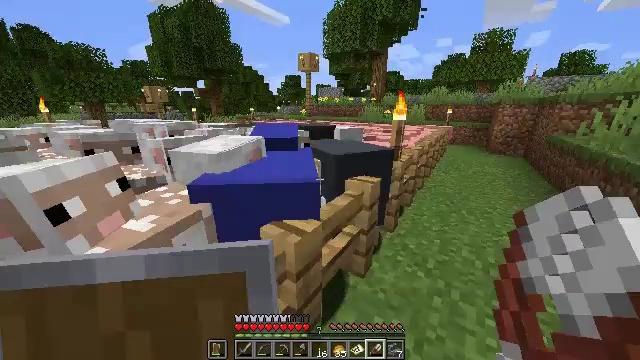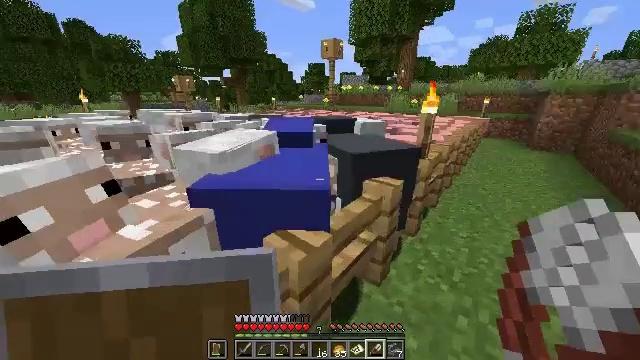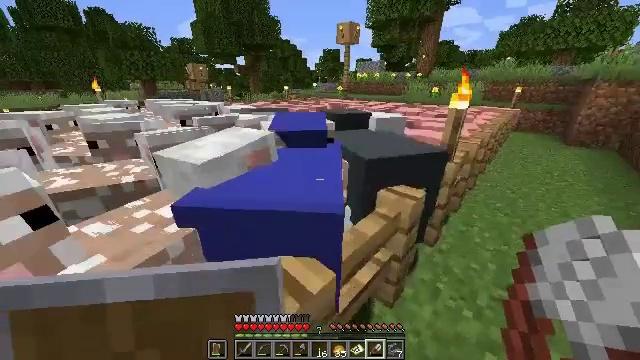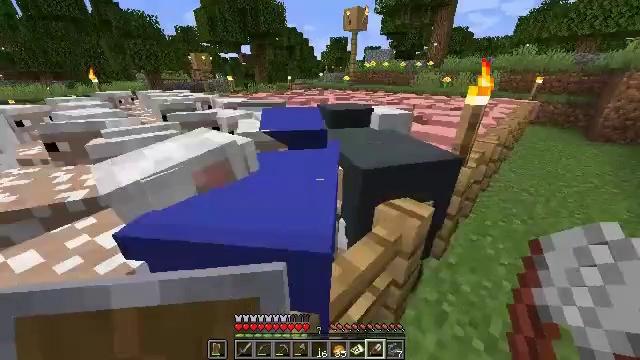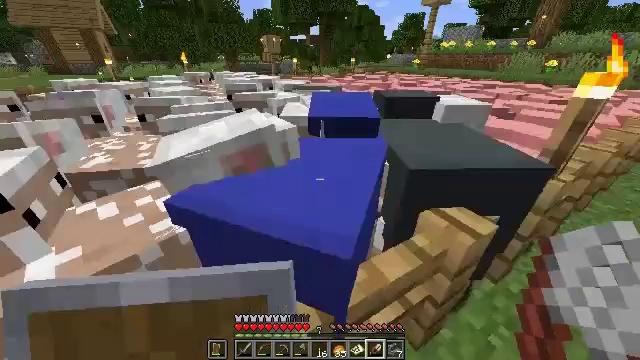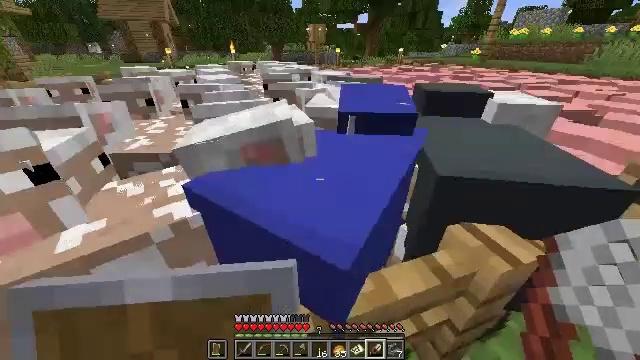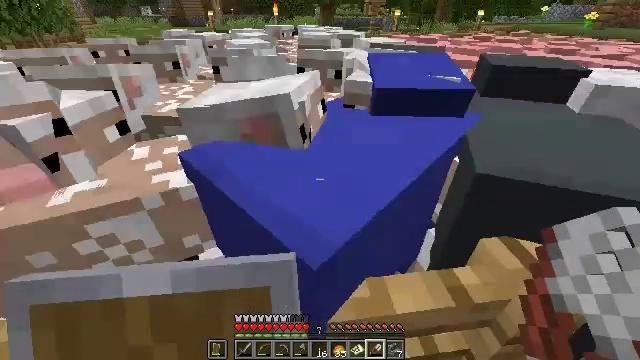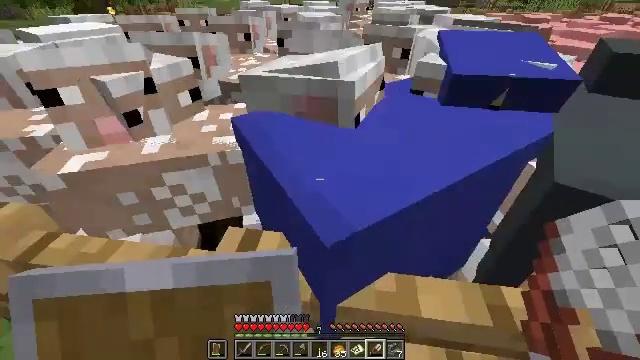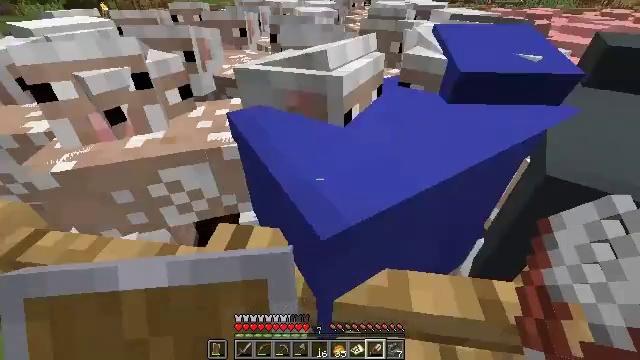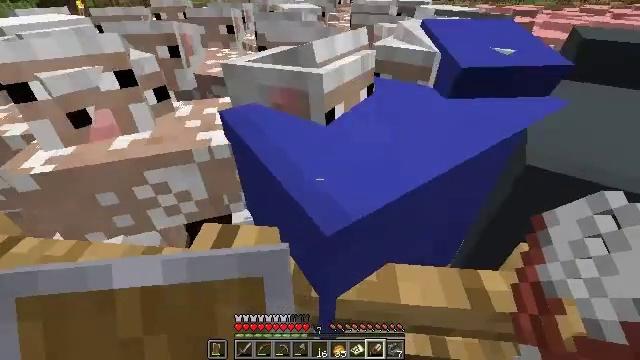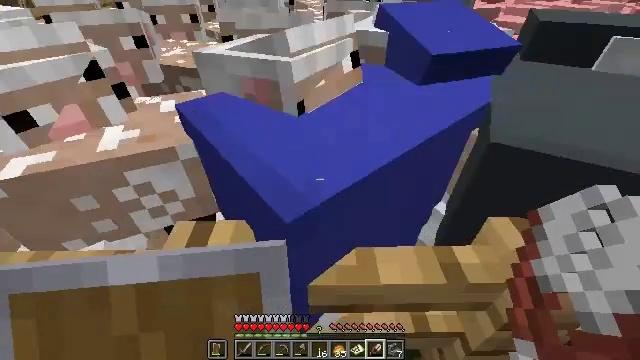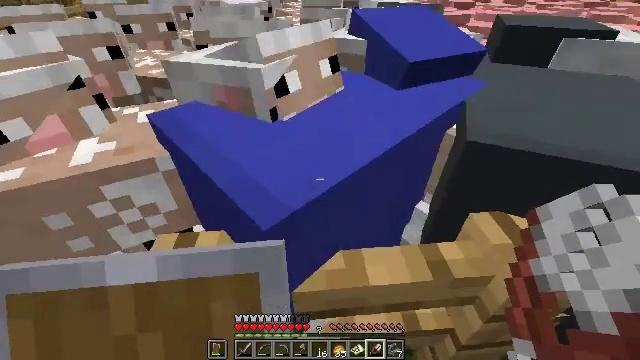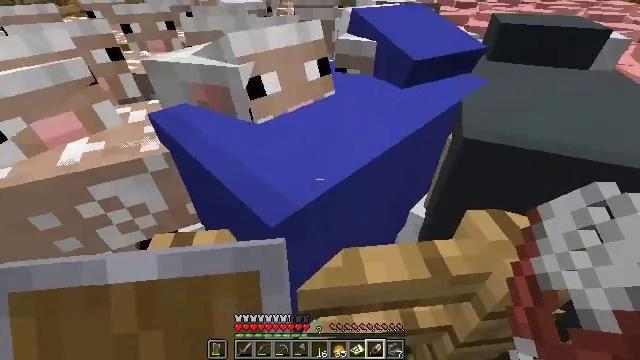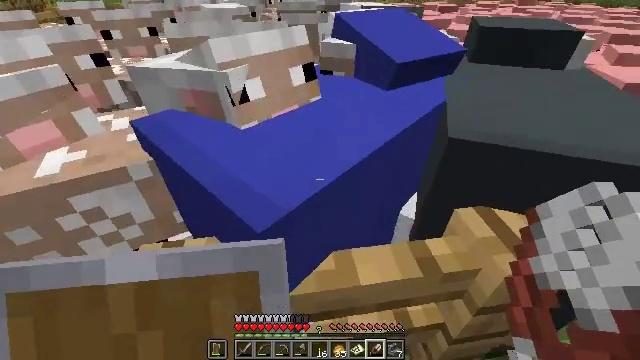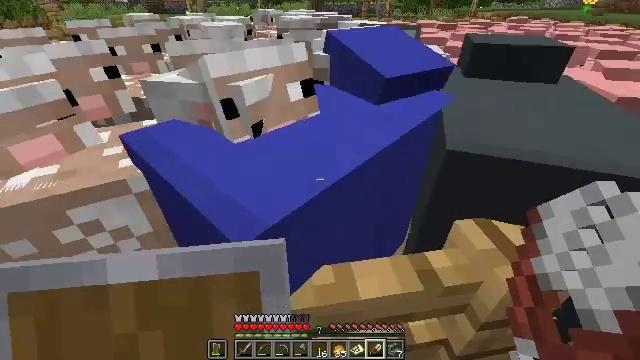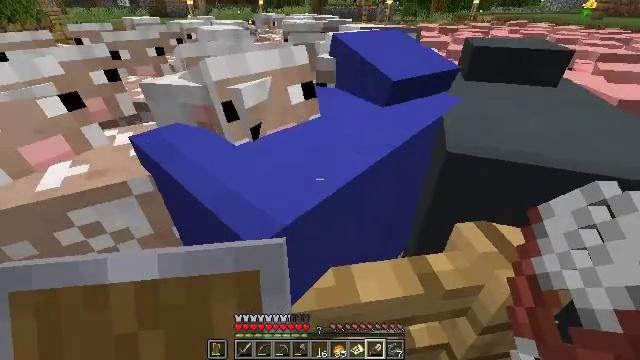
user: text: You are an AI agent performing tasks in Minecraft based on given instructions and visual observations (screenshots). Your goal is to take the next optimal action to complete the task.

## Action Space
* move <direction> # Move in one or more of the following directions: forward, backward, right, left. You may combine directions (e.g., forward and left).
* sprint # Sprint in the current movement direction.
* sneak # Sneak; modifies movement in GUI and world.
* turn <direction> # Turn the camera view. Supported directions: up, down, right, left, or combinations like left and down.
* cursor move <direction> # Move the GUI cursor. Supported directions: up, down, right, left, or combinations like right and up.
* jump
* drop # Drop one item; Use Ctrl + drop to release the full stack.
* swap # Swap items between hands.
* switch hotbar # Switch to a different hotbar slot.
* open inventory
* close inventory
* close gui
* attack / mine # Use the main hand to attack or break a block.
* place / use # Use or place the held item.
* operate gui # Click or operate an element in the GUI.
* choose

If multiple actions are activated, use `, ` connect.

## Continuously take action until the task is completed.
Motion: motion action
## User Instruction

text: Craft a blue banner.
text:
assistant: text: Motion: move forward, turn left and down
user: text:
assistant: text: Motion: move forward, turn left and down, use / place
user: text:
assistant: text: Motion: move forward, turn left and down, use / place
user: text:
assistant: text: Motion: move forward, turn left and down, use / place
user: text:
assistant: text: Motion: move forward, turn left and down, use / place
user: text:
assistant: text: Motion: turn left and down, use / place
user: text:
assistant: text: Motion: turn left and down, use / place
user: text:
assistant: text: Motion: use / place
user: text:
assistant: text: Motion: turn right, use / place
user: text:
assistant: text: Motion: turn right and down, use / place
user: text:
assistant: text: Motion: turn right and up
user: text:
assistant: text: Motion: use / place
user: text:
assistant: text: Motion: turn right
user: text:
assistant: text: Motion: turn up
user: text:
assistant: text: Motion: use / place
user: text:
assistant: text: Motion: turn up, use / place
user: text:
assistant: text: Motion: turn right and up, use / place
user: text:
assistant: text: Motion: turn right, use / place
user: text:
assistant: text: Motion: turn right and down, use / place
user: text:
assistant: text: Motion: turn down, use / place
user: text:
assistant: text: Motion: turn down, use / place
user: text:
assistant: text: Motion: turn left and down, use / place
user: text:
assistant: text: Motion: turn left, use / place
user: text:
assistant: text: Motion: turn right and up, use / place
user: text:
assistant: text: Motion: move forward, use / place
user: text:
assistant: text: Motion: move forward, turn right, use / place
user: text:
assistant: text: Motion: move forward, turn down, use / place, jump
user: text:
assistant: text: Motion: move forward, turn left and down, use / place, jump
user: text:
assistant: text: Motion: move forward, use / place
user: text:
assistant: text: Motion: move forward, use / place, jump